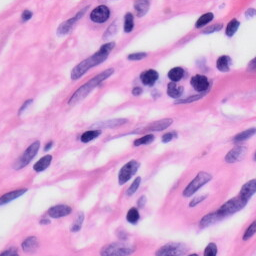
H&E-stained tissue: Skin